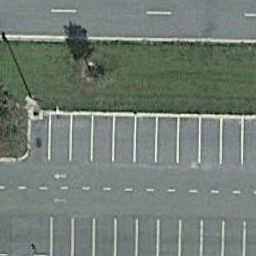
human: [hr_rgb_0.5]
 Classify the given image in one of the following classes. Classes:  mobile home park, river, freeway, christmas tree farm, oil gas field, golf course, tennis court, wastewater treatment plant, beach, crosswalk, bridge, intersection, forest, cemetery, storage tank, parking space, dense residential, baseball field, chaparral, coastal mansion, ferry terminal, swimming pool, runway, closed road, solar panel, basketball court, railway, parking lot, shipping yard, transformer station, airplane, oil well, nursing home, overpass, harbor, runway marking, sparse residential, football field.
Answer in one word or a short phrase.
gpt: parking space